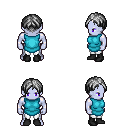
a pixel art fantasy rpg character, male body template, dark elf, purple skin, teal tunic, white pants, gray parted hairstyle, black shoes, four views (front, back, left, right), 2x2 character sprite sheet, small pixel art, hard edges, no anti-aliasing